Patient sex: M
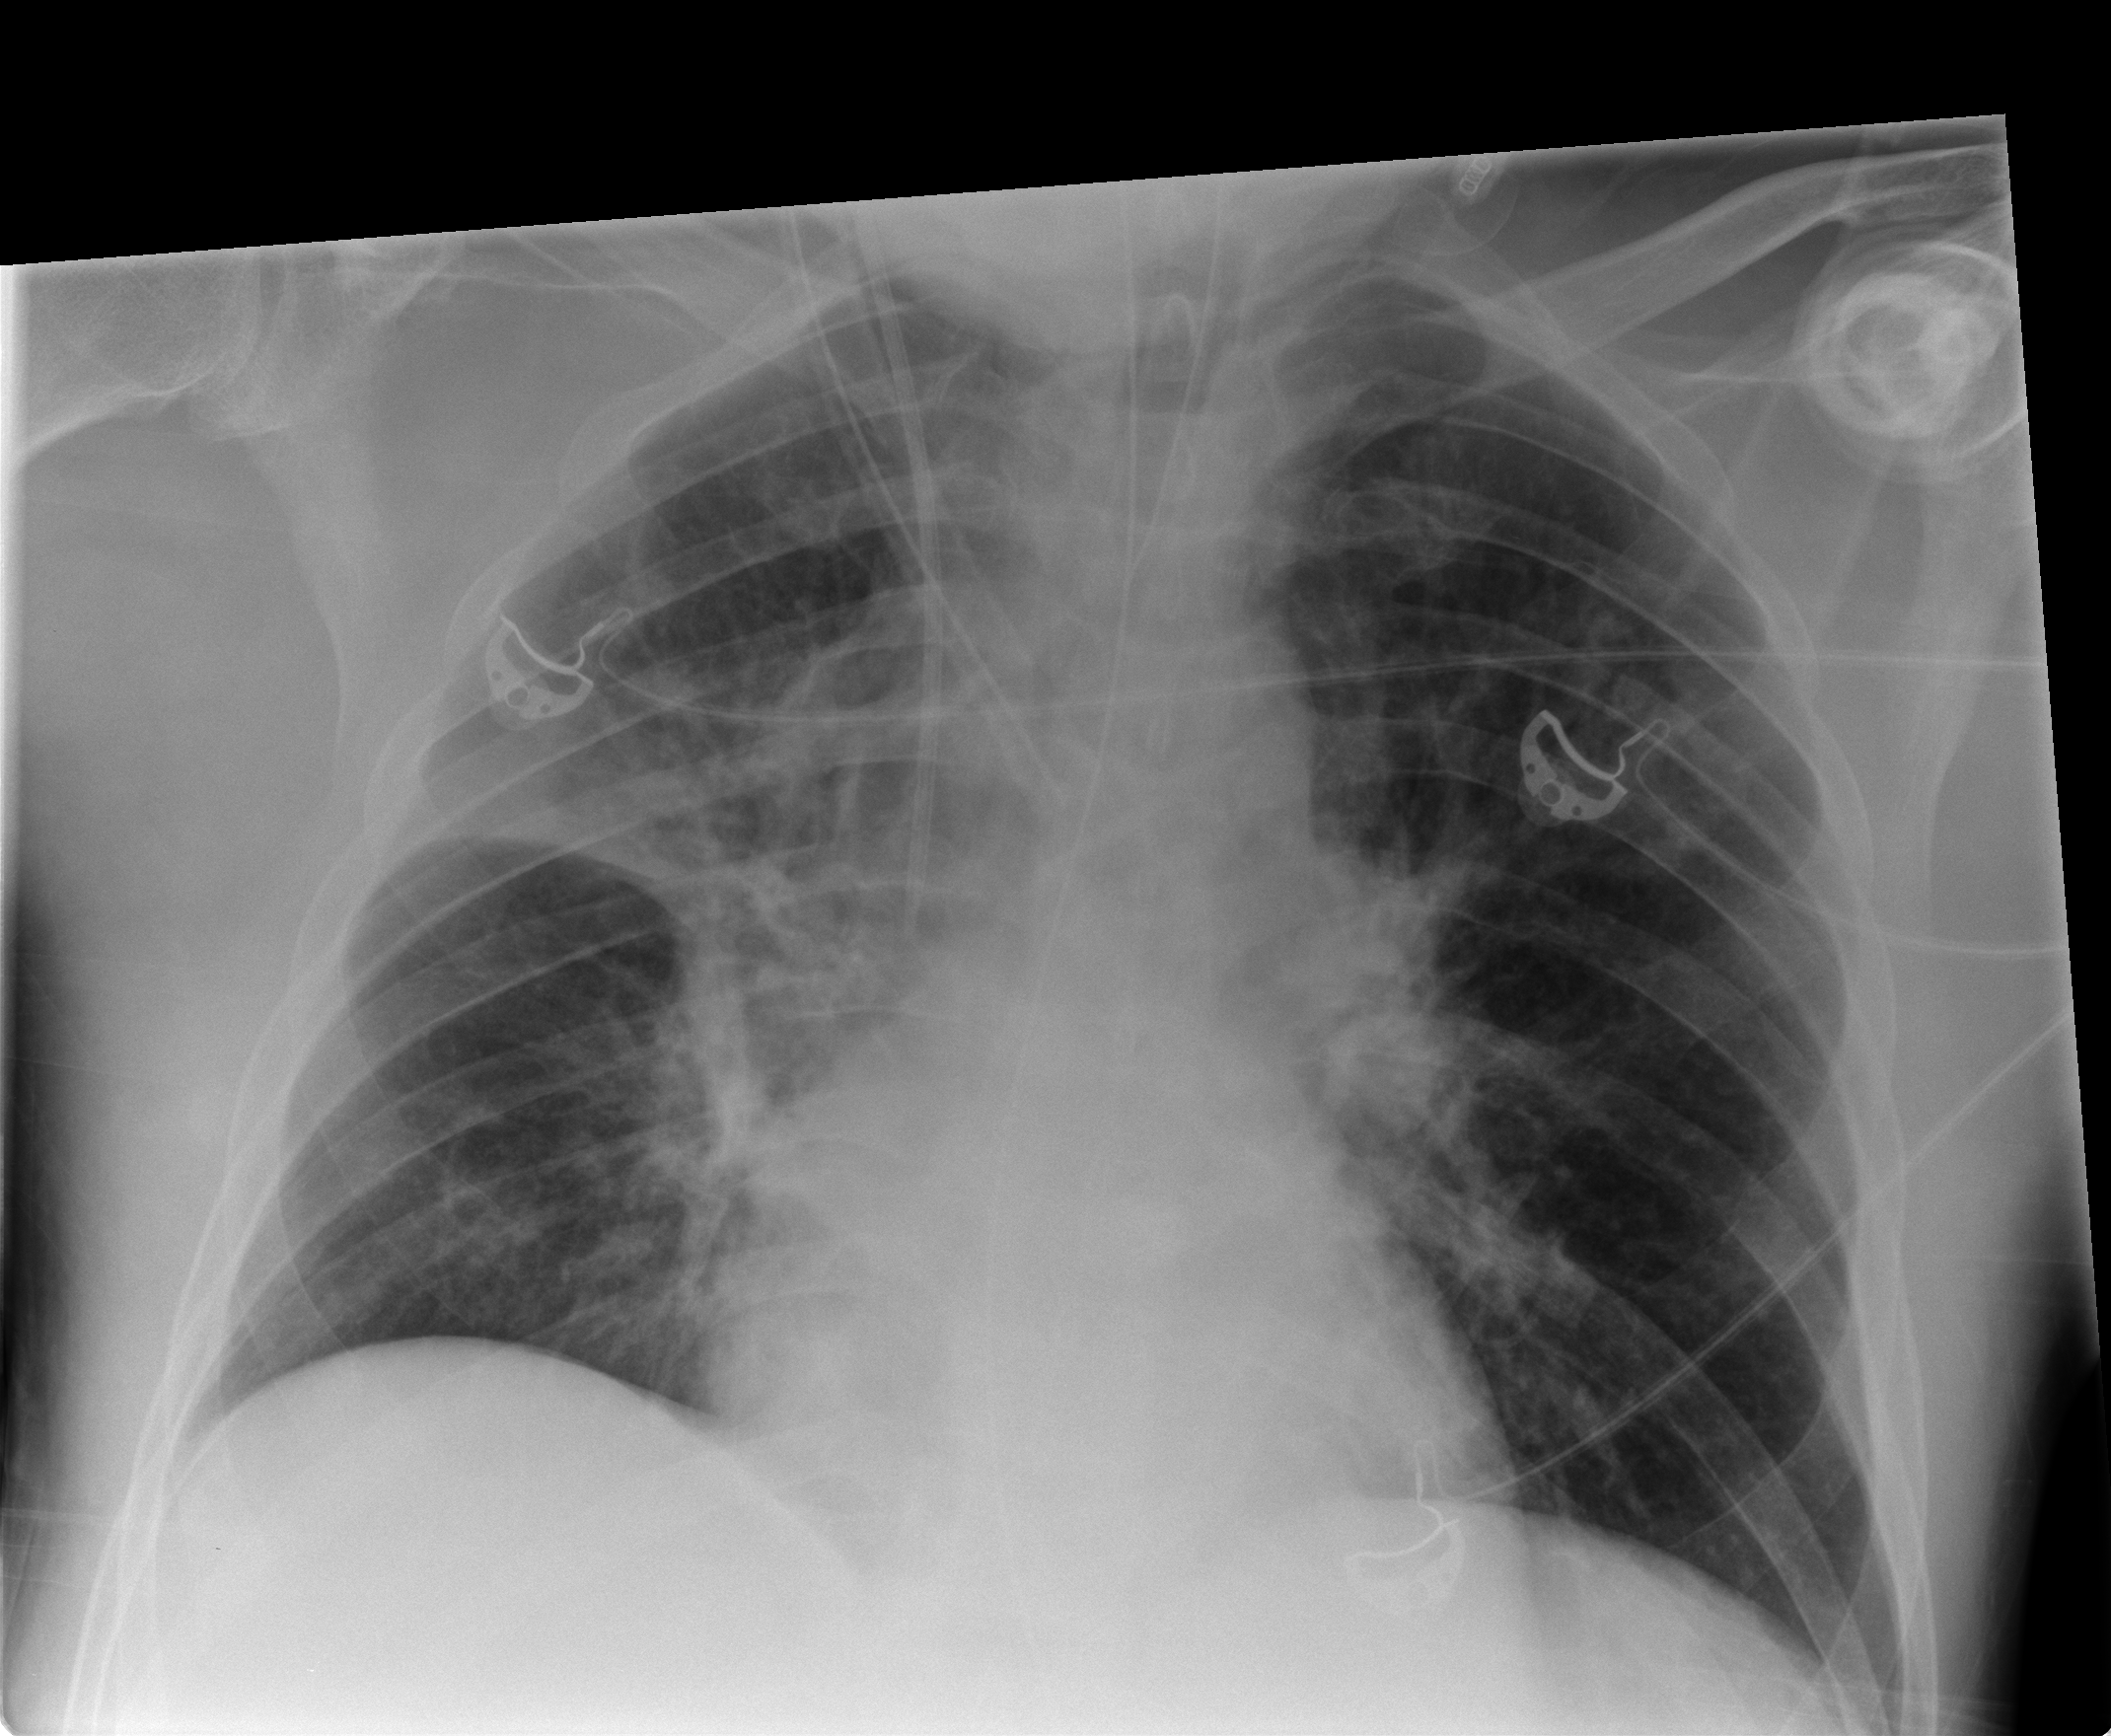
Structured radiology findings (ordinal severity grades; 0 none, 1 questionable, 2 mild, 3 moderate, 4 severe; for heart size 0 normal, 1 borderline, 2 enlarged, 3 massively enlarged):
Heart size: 0
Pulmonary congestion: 2
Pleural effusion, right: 0
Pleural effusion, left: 0
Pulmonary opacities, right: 3
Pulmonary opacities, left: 3
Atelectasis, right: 2
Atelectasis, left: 2